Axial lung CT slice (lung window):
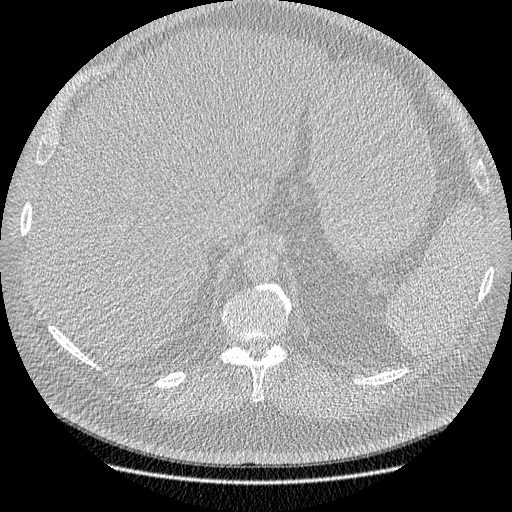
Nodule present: no